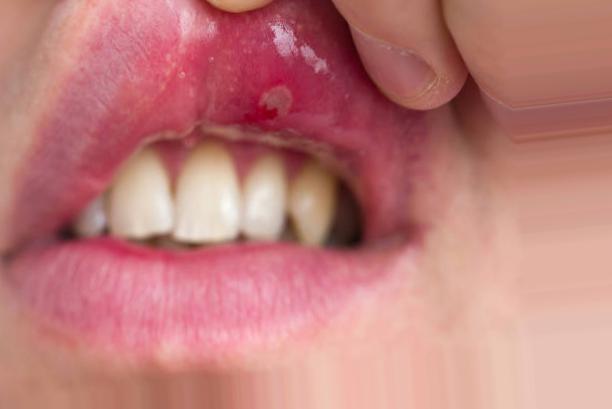
Condition: Mouth Ulcer